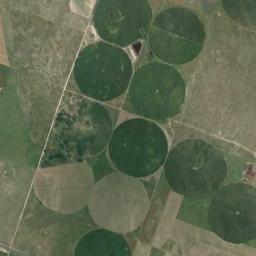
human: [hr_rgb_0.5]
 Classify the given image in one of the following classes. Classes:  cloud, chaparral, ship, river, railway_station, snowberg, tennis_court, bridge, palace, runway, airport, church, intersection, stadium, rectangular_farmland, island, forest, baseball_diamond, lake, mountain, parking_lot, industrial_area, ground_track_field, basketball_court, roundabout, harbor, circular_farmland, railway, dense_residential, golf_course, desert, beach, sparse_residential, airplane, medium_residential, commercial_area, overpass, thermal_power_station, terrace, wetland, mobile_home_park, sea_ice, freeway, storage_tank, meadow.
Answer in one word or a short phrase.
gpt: circular_farmland